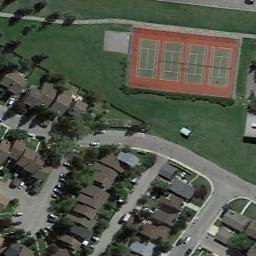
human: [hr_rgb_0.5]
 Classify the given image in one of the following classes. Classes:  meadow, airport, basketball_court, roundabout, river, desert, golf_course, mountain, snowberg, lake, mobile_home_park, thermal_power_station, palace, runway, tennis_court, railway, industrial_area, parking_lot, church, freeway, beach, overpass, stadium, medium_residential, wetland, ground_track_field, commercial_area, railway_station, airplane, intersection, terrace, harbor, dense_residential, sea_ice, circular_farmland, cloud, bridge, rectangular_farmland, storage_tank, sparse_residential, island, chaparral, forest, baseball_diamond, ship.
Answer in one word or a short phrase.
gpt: tennis_court